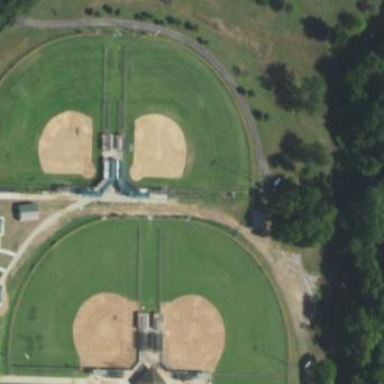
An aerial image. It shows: Softball pitch for leisure sports.